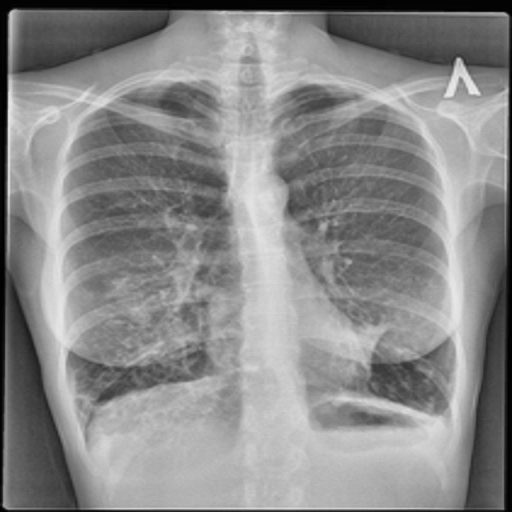
Finding: TUBERCULOSIS